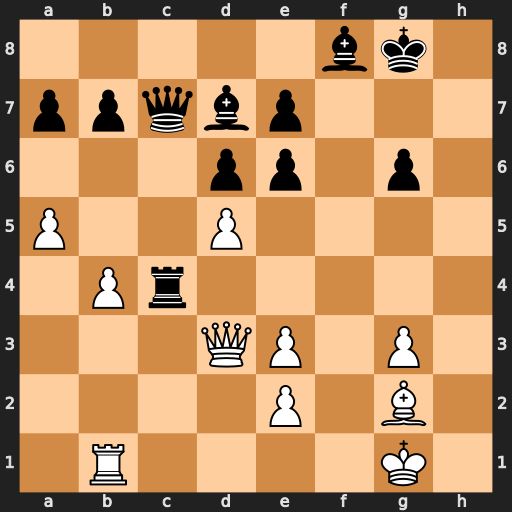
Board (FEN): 5bk1/ppqbp3/3pp1p1/P2P4/1Pr5/3QP1P1/4P1B1/1R4K1
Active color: w
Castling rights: -
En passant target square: -
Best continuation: Qxg6+ Bg7 dxe6